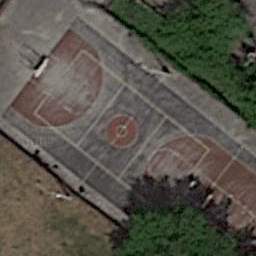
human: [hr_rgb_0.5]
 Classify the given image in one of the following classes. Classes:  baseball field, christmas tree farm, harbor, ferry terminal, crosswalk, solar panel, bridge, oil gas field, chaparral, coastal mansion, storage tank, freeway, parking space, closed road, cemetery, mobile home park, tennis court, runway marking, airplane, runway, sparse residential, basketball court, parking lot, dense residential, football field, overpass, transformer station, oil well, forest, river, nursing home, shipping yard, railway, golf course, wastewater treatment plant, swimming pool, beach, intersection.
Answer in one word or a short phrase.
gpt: basketball court